Field crop: tomato
Growth stage: 1
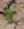
Species: solanum